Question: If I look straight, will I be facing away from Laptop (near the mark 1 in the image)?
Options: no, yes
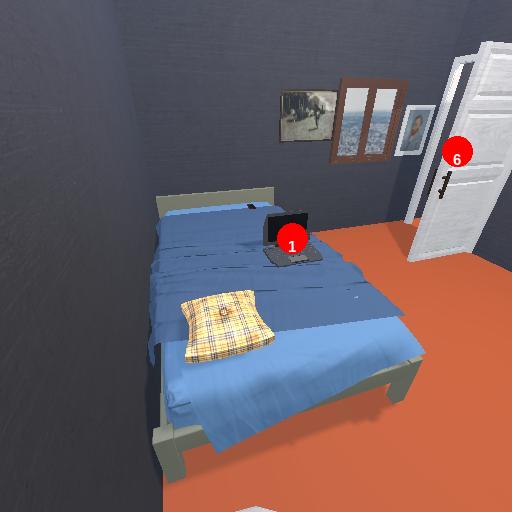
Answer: no